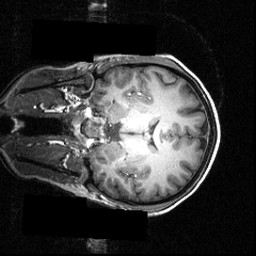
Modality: T1w
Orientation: coronal
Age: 16
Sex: female
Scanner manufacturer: siemens
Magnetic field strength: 3.951 T
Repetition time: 1.5 s
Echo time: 0.00335 s